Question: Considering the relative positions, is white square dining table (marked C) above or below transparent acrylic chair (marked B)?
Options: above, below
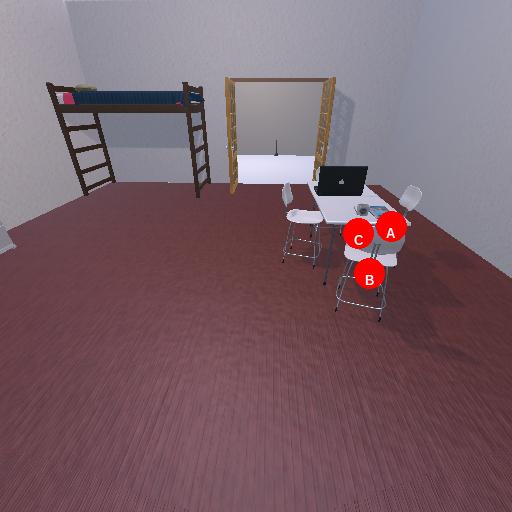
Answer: above